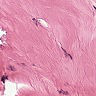
Metastatic tissue present: no